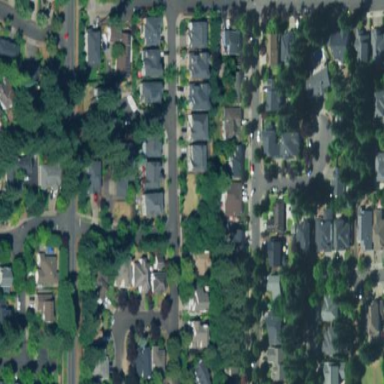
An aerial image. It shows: Single-family residential area.